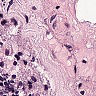
Metastatic tissue present: no